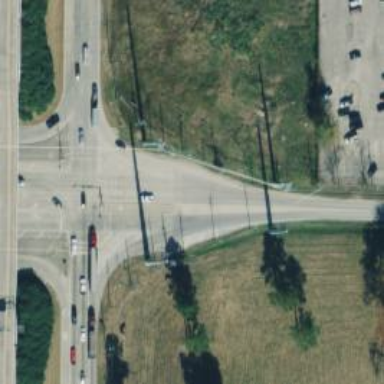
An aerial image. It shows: Frontage road that is classified as secondary link.